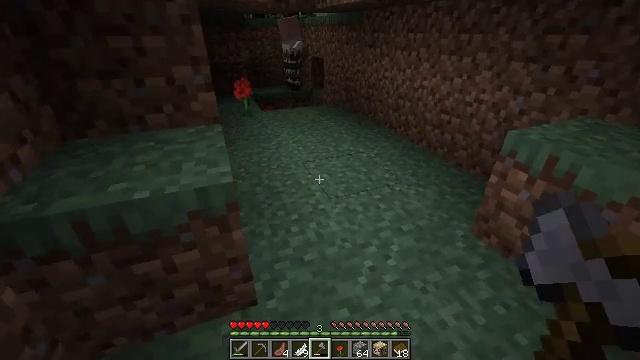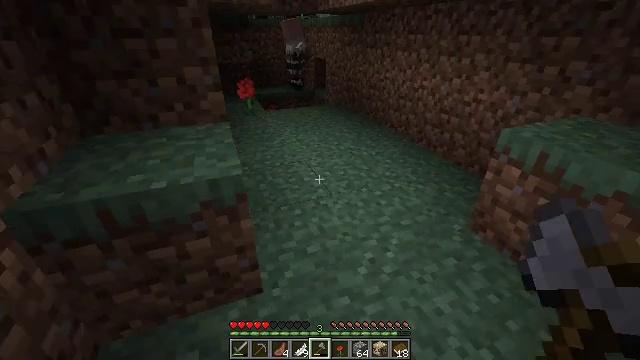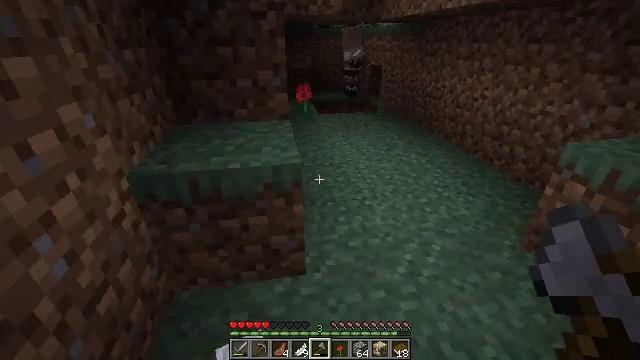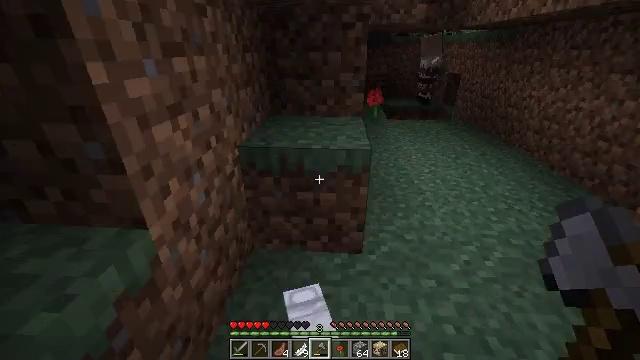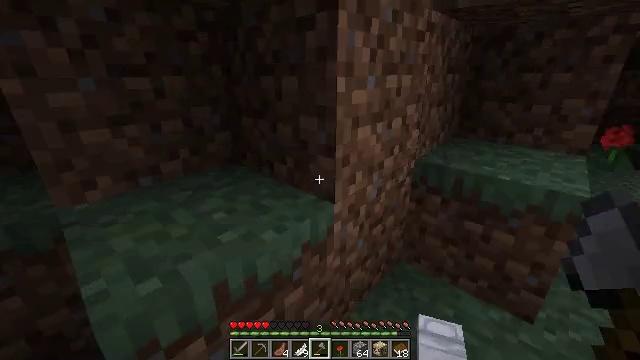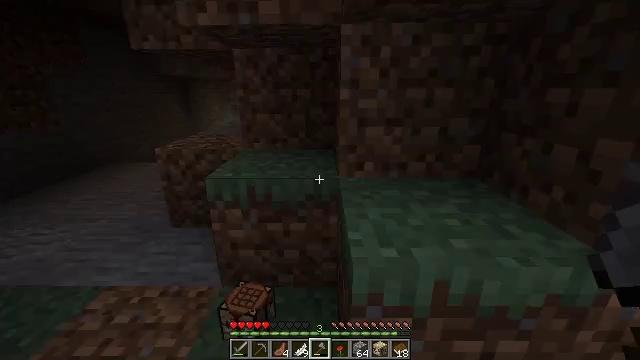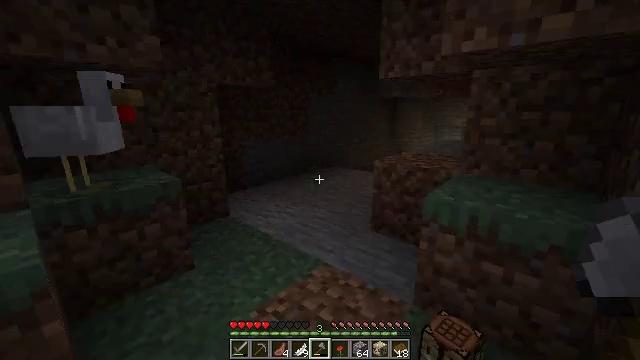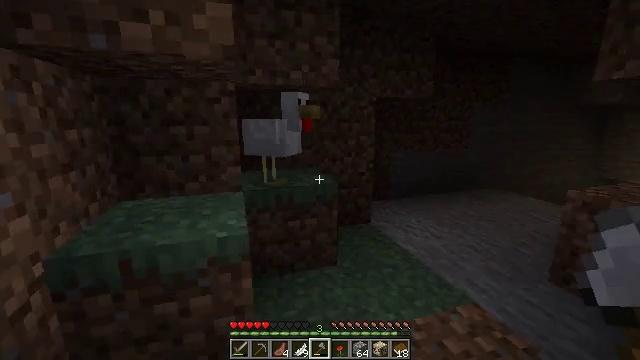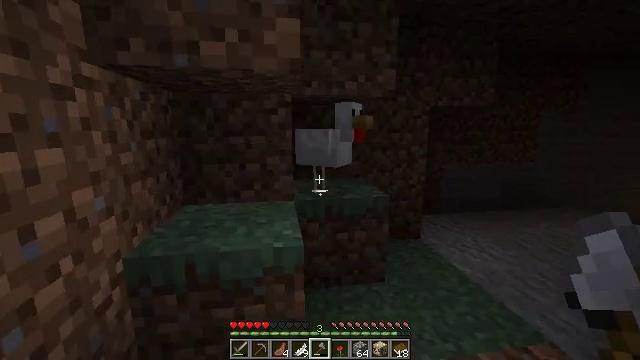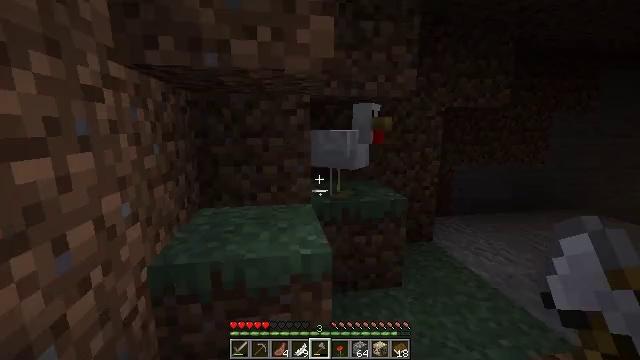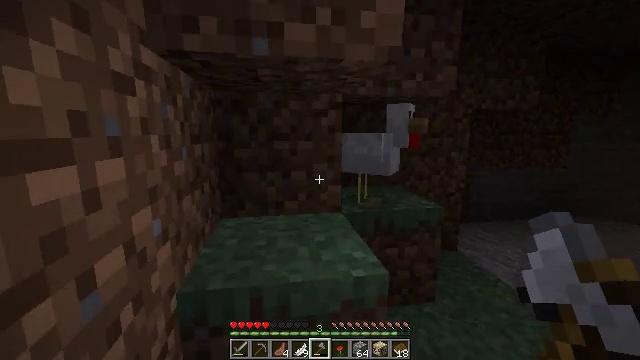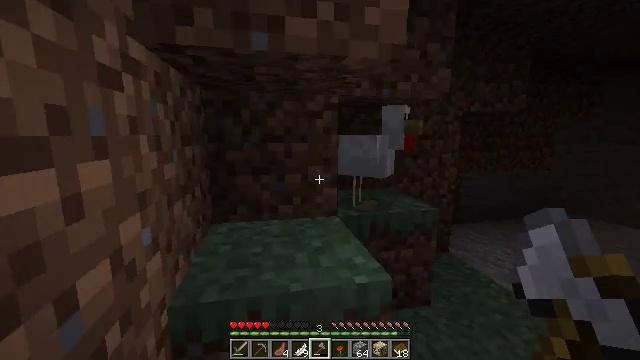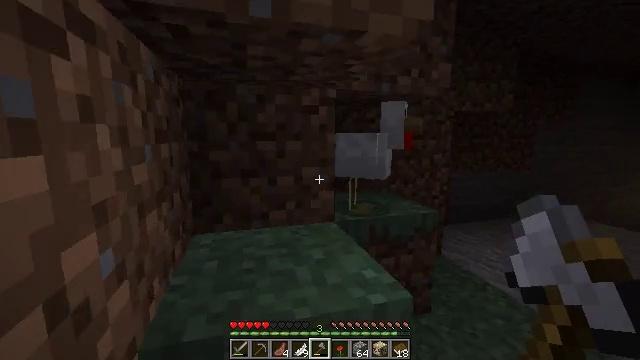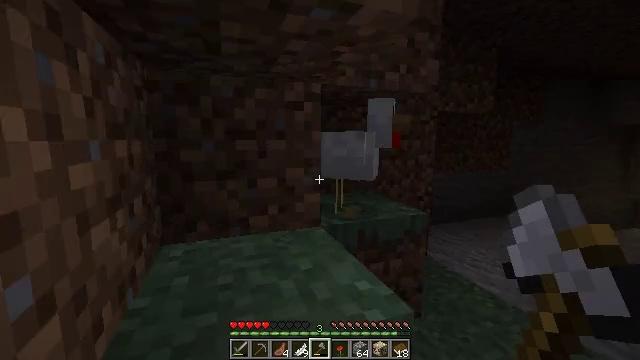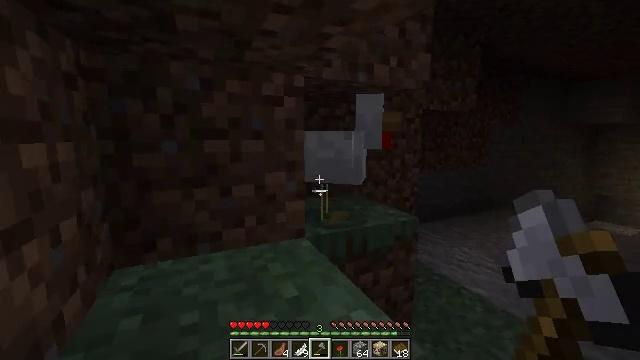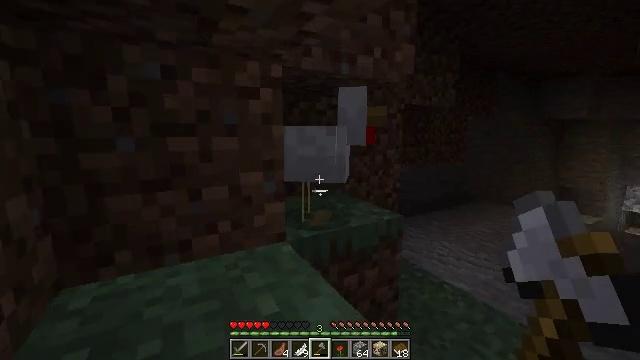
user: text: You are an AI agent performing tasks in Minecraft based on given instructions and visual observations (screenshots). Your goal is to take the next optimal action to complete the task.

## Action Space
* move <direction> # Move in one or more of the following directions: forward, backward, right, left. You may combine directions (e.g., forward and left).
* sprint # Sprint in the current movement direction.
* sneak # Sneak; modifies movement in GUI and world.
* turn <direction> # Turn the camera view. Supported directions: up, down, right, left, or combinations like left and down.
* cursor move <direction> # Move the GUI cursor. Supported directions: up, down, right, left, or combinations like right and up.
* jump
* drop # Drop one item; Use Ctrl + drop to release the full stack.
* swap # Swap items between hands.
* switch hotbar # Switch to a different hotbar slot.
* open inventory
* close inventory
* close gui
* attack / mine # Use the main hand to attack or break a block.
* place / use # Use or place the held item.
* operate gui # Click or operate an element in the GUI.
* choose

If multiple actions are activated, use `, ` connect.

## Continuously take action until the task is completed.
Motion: motion action
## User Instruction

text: Remove a gray wool from the inventory.
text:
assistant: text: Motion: move back
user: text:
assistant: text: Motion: move back, turn left and up
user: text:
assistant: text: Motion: move back, turn left and up
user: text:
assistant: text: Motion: move back and move left, turn left and up
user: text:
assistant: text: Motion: move back and move left, turn left and up
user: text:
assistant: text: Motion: move left, turn left and up
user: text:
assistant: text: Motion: move left, turn left and up
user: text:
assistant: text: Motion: move left, turn left and up
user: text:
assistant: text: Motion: move forward and move left
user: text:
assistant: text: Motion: move forward and move left
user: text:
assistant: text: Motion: move forward and move left, turn right
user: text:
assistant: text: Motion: move forward and move left, turn right
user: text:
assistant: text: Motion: move forward, turn right
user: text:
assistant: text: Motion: move forward, turn right
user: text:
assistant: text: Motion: move forward, turn right and down
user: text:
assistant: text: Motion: move forward, turn right
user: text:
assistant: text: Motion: move forward, turn right
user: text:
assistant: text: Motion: turn right
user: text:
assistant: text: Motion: no_op
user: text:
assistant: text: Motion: move back
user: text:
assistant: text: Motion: move back, turn right
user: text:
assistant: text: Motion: move back, turn right
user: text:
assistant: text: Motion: move back, turn right
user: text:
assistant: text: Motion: move back, turn right and down
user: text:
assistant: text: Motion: turn right
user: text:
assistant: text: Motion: turn right
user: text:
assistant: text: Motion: no_op
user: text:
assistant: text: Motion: no_op
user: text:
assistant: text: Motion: no_op
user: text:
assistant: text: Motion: no_op